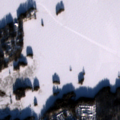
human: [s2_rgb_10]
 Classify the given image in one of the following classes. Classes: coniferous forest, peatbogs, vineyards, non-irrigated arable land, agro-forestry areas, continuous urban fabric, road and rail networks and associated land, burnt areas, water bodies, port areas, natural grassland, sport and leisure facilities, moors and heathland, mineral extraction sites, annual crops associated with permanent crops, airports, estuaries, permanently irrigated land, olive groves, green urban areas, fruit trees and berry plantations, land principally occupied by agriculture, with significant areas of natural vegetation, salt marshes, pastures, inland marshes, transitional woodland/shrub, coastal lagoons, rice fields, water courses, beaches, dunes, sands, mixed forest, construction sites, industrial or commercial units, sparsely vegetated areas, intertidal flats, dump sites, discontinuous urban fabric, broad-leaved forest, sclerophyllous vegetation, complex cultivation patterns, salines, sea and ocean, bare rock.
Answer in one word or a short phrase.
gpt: discontinuous urban fabric, industrial or commercial units, mixed forest, water bodies